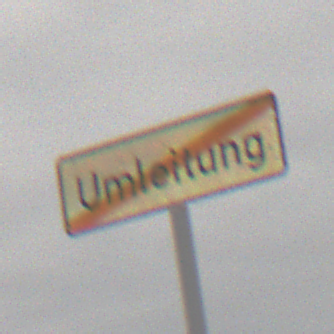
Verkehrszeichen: EndeDerUmleitungsankuendigung
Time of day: MorningAfternoon
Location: Outdoor (Nature)
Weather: Overcast
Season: Winter
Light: Natural